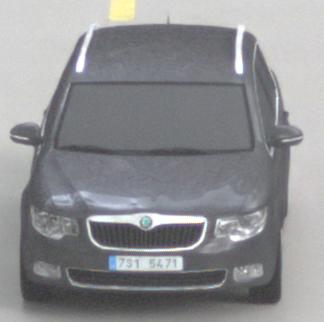
Make: Skoda
Model: Superb Combi 1.4 TSI
Detailed model: Superb (II) Combi
Model produced from: 2010/01
Model produced until: 2011/10
Doors: 5
Color: gray
Road condition: wet road
Daytime: morning or afternoon
Contrast: low contrast